Field crop: maize
Growth stage: 2
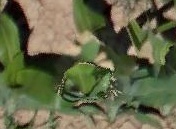
Species: maize